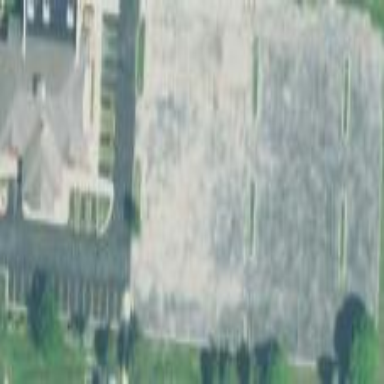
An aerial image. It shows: Parking area with surface.